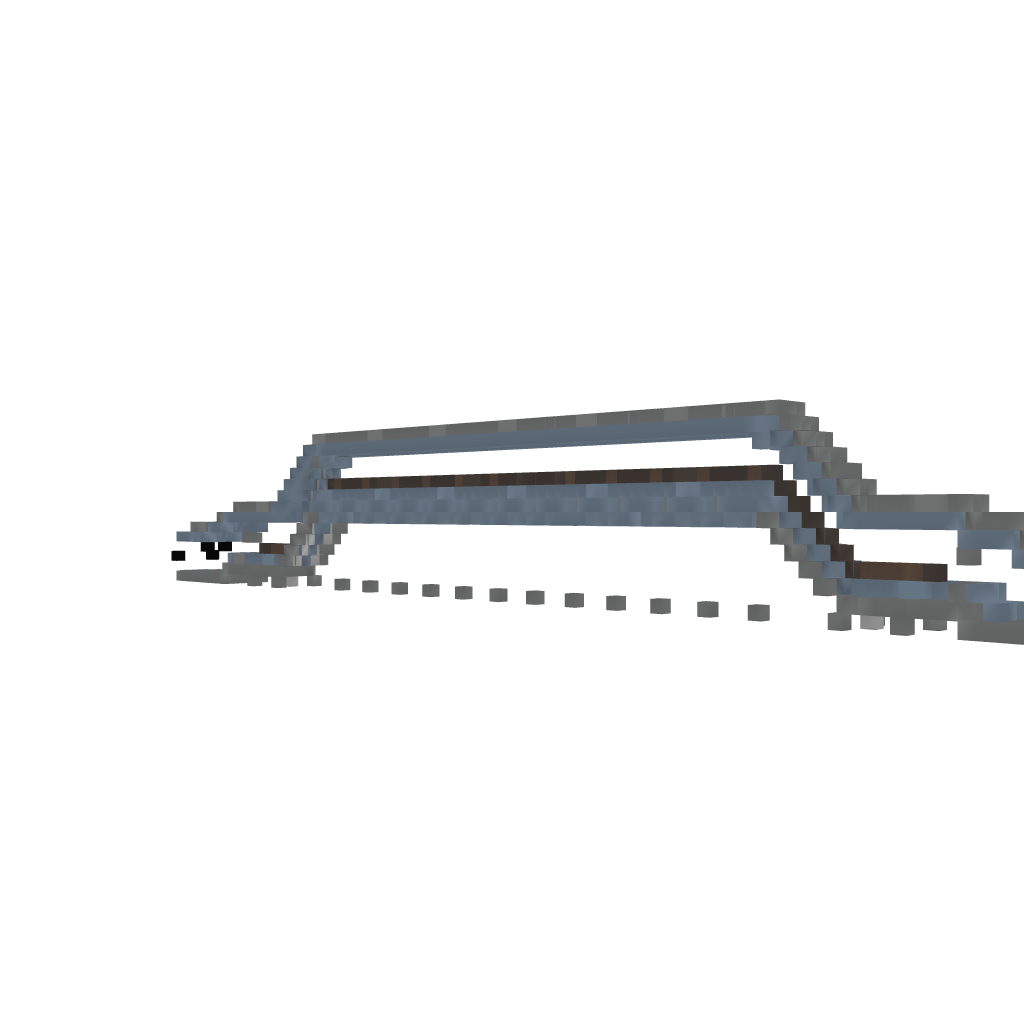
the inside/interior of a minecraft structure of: Advanced Minecart Bridge #1 Fixed